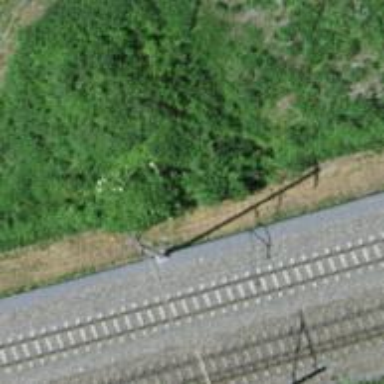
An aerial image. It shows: Power pole.